Question: I'm trying to make this program work as a glossary where you're supposed to be able to add your words in two languages. When happy with the number of words you've added you press a button and you can test yourself on those words.
In doing this I eventually ended up making a custom class containing the word in both languages and if it had been used in the word-test before. Now I'm at a stop where I try to fill a textbox with the word from the class that is laying within the list and I can't figure out how to get the data out.
I've tried a bunch of stuff but being a newbie I just dig the hole further and further down and I just can't get up...
'''
namespace Uppgift_13._1__Glosprogramet_
{
public partial class Glosprogram : Form
{
List<glosa> glosLista = new List<glosa>();
Random slump = new Random();
glosa glosor = new glosa("", "", false);
int valAvSprak; //Choice of language
int valAvGlosa; //Choice of glossary
string valAvOrd; //Choice of word (glossary and then what language (which word of that glossary))
public Glosprogram()
{
InitializeComponent();
}
private void btnLaggTillGlosa_Click(object sender, EventArgs e)
{
/*Har laggs ett objekt in i listan enligt en klass jag skapat som
innehaller det svenska ordet, den engelska oversattningen och ifall den anants i glostestet.*/
glosLista.Add( (new glosa(tbxSvensktOrd.Text, tbxEngelsktOrd.Text, false) ) );
btnStartaGlostest.Enabled = true;
}
private void btnStartaGlostest_Click(object sender, EventArgs e)
{
/*Kanner vi oss klara med mangden inlagda glosor sa kan vi da klicka pa starta glostest
for att testa oss pa glosorna. Da lases fonstret for att lagga till nya glosor och
ett svenskt eller engelskt ord dyker upp i en av rutorna som man sedan far svara pa
i den andra rutan och ocksa det andra spraket da.*/
gbxLaggTillGlosor.Enabled = false;
gbxGlostest.Enabled = true;
// 0=Svenska rutan, 1=Engelska rutan
valAvSprak = slump.Next(0, 2);
valAvGlosa = slump.Next(0, glosLista.Count + 1);
//THIS IS WHERE I AM HAVING MY PROBLEMS... CAN'T QUITE FIGURE IT OUT.
if(valAvSprak == 1) //So if english is the language of choice, it should fill that textbox with the random
{ //glossary in english and then lock it and let the user answer in Swedish. The rest is comparing the answer to the varibale in the class, within the list, again.. Am lost...
tbxEngelsktOrdGlostest.Text = "" + glosLista.;
tbxEngelsktOrdGlostest.ReadOnly = true;
}
else
{
}
}
private void btnSvara_Click(object sender, EventArgs e)
{
glosLista.Insert(valAvGlosa, new glosa(glosor.svenskGlosa, glosor.engelskGlosa, true));
tbxEngelsktOrdGlostest.Clear();
tbxSvensktOrdGlostest.Clear();
tbxResultat.AppendText("" + "
");
}
private void btnNyaGlosor_Click(object sender, EventArgs e)
{
//Tomma listan pa glosor, svenska och engelska, rensa resultatlistan.
gbxLaggTillGlosor.Enabled = true;
gbxGlostest.Enabled = false;
}
}
}
And then my class that I created for thisnamespace Uppgift_13._1__Glosprogramet_
{
class glosa
{
private string privatSvenskGlosa; //Swedish translation of word
private string privatEngelskGlosa; //English translation of word
private bool privatAnvantGlostest = false; //Is used in word-test
public glosa(string msvenskGlosa, string mengelskGlosa, bool manvantGlostest)
{
this.svenskGlosa = msvenskGlosa;
this.engelskGlosa = mengelskGlosa;
this.anvantGlostest = manvantGlostest;
}
public string svenskGlosa
{
get
{
return privatSvenskGlosa;
}
set
{
privatSvenskGlosa = value.ToLower();
}
}
/*Samtidigt gor klassen om alla inmatningar till att enbart vara skrivet i sma bokstaver
for att underlatta att hitta i indexet senare samt inte fa fel for att man skrivit
med stor bokstav i borjan en gang och sedan skriver med liten bokstav en annan.*/
public string engelskGlosa
{
get
{
return privatEngelskGlosa;
}
set
{
privatEngelskGlosa = value.ToLower();
}
}
public bool anvantGlostest
{
get
{
return privatAnvantGlostest;
}
set
{
privatAnvantGlostest = value;
}
}
}
}
'''

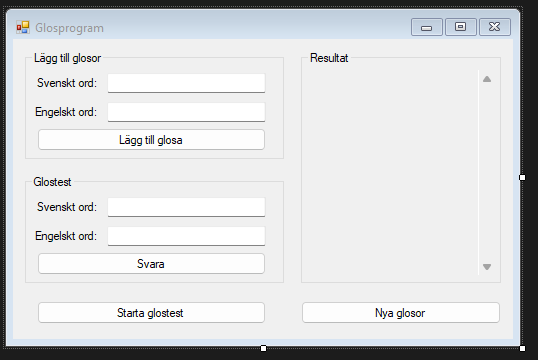
Answer: seems like you want to choose a random item from a list
you need
'''
// pick the element from the list
var glosEnt = glosLista[valAvGlosa];
if(valAvSprak == 1)
{
tbxEngelsktOrdGlostest.Text = glosEnt.engelskGlosa;
tbxEngelsktOrdGlostest.ReadOnly = true;
}
'''